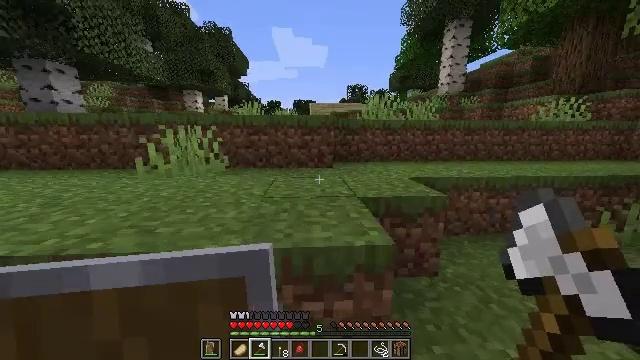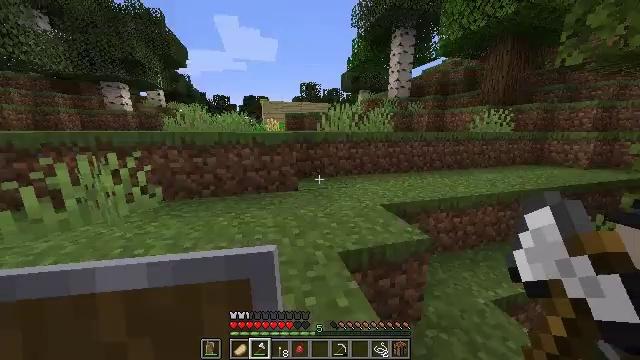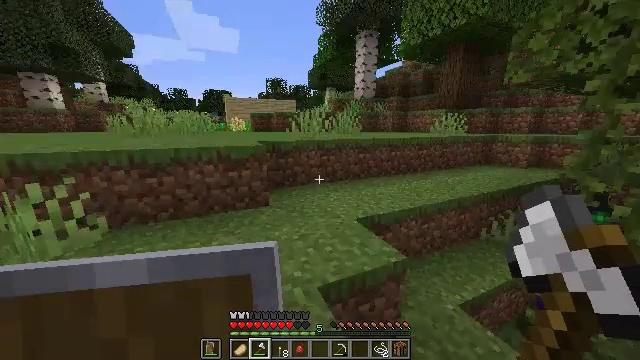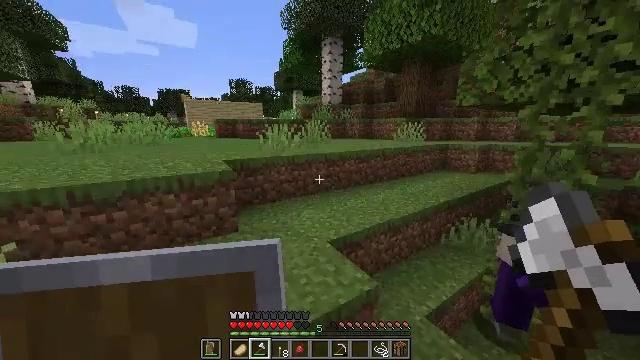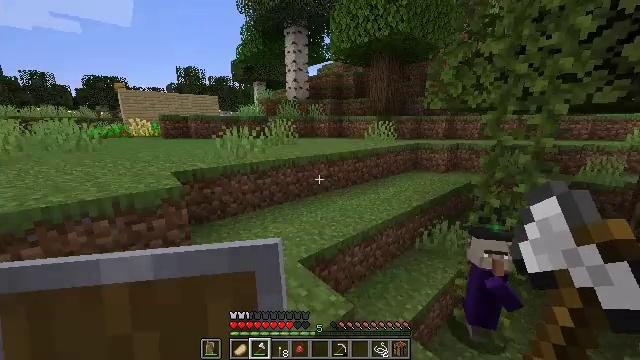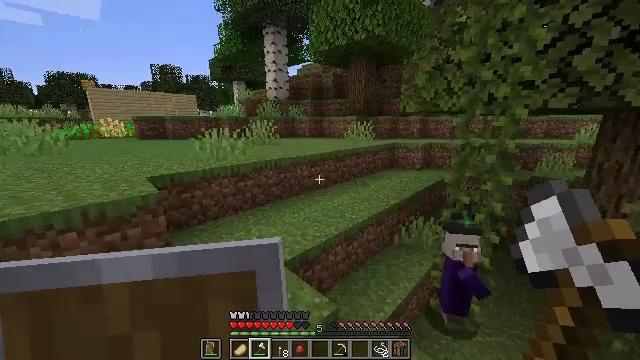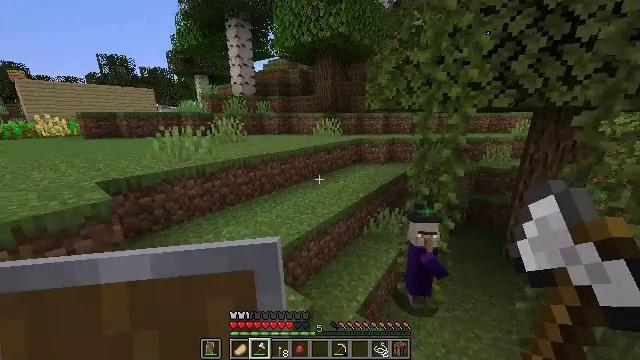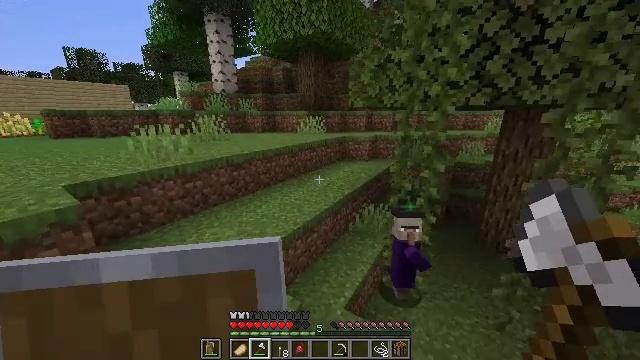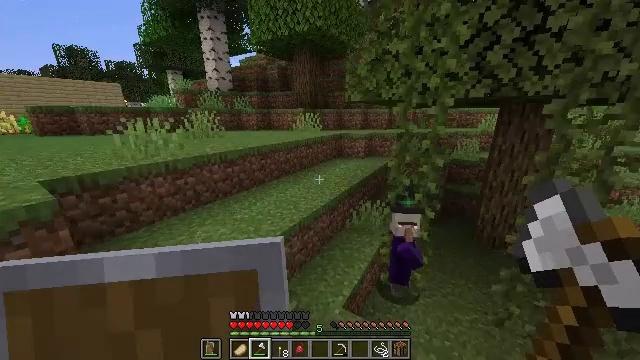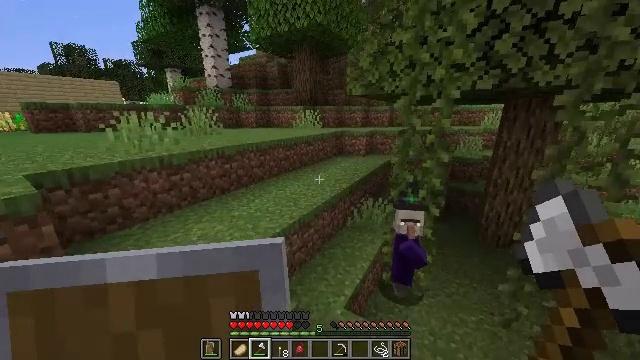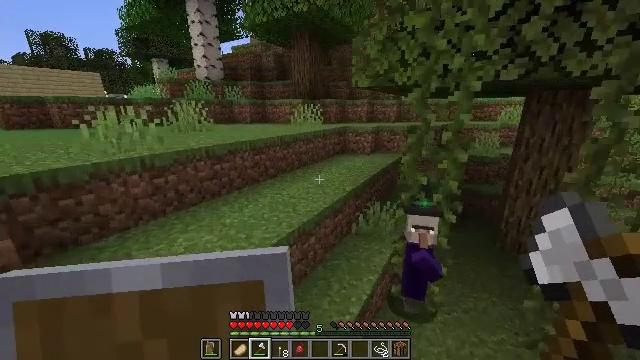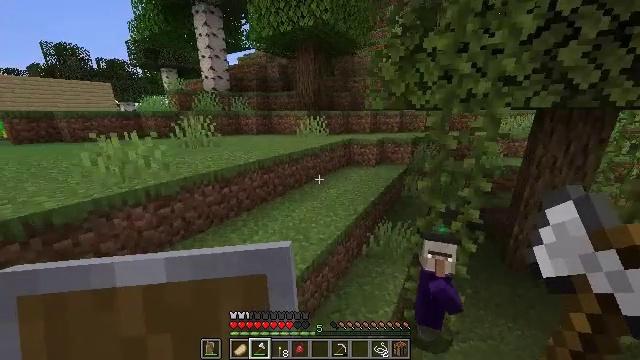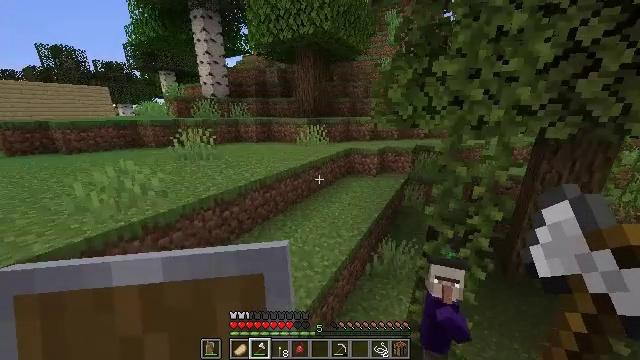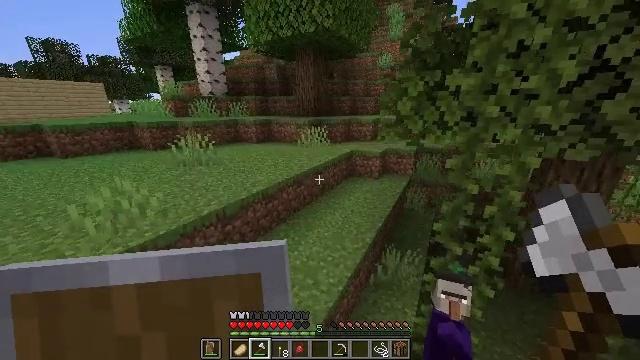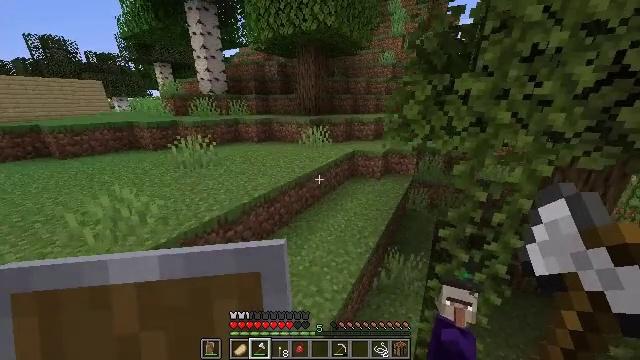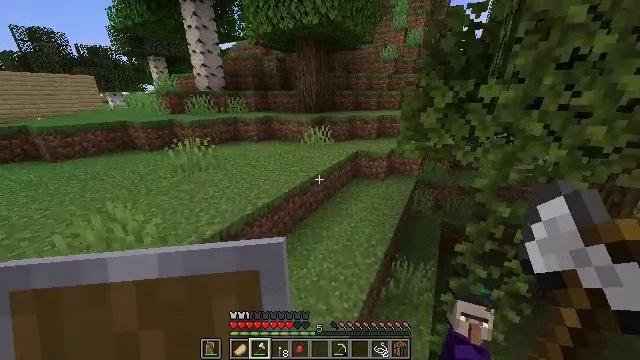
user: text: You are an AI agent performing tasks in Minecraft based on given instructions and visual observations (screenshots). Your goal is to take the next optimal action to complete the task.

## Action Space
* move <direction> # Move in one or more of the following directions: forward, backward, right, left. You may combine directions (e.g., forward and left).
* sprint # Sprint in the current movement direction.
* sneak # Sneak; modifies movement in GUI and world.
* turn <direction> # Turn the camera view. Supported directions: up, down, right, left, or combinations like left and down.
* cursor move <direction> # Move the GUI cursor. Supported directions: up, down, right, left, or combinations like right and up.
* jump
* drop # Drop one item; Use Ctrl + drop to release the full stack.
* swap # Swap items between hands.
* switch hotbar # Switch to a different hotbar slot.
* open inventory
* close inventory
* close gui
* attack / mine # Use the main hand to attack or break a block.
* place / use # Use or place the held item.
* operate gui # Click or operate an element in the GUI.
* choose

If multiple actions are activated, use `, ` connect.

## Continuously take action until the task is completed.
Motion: motion action
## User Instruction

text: Battle the witch.
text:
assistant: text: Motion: move forward, sprint, turn right, jump
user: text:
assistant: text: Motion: move forward, sprint, turn right and down, jump
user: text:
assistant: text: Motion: move forward, sprint, turn right, jump
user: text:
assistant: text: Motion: move forward, sprint, turn right, jump
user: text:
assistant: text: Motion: move forward, sprint, turn right, jump
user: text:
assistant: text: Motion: move forward, sprint, turn right and down, jump
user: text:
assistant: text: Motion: move forward, sprint, turn right, jump
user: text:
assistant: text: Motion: move forward, sprint, turn right, jump
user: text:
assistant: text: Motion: move forward, sprint, jump
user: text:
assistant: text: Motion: move forward and move left, sprint, jump
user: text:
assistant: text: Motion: move forward and move left, sprint, jump
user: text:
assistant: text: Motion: move forward and move left, sprint, jump
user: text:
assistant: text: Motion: move forward and move left, sprint, turn down, jump
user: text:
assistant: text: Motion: move forward and move left, sprint, jump
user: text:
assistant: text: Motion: move forward and move left, sprint, turn down, jump
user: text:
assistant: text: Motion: move forward and move left, sprint, turn right and down, jump
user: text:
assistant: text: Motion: move forward and move left, sprint, turn right
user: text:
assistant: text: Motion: move forward and move left, sprint
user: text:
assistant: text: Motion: move forward and move left, sprint
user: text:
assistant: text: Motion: move forward and move left, sprint
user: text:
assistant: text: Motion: move forward, sprint, turn right and down, jump
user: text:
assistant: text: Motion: move forward, sprint, turn right and down, jump
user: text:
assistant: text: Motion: move forward, sprint, turn right and down, jump
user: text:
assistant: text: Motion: move forward, sprint, turn right, jump
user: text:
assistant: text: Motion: move forward, sprint, turn right and down, jump
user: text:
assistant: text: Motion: move forward, sprint, turn right and down, jump
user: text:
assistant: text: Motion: move forward and move left, sprint, turn right and down
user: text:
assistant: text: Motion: move forward and move left, sprint, turn right and down
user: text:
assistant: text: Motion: move forward and move left, sprint, turn right and down
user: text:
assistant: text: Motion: move forward, sprint, turn right